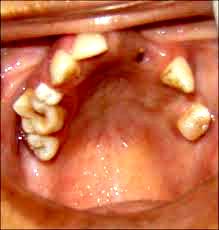
Condition: hypodontia